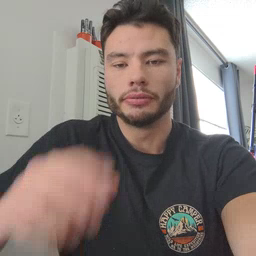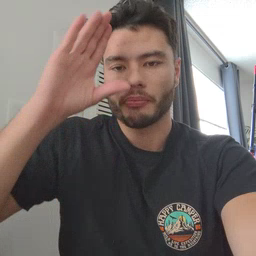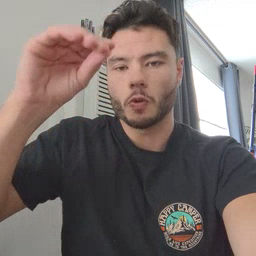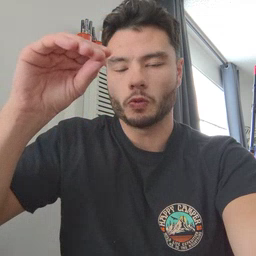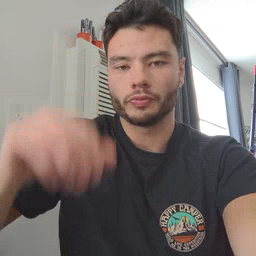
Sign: boy